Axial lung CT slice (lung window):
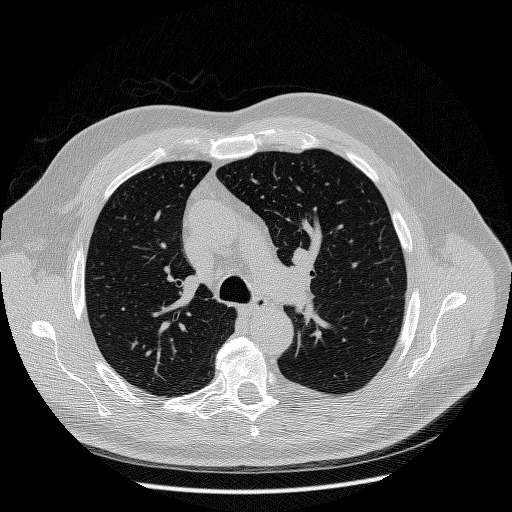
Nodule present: no